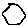
Label: hexagon